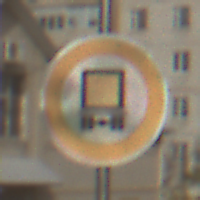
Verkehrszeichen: VerbotKennzeichnungspflichtigeKraftfahrzeugeGefaehrlicheGueter
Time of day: MorningAfternoon
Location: Outdoor (Urban)
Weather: PartlyCloudy
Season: NotSpecified
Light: Natural